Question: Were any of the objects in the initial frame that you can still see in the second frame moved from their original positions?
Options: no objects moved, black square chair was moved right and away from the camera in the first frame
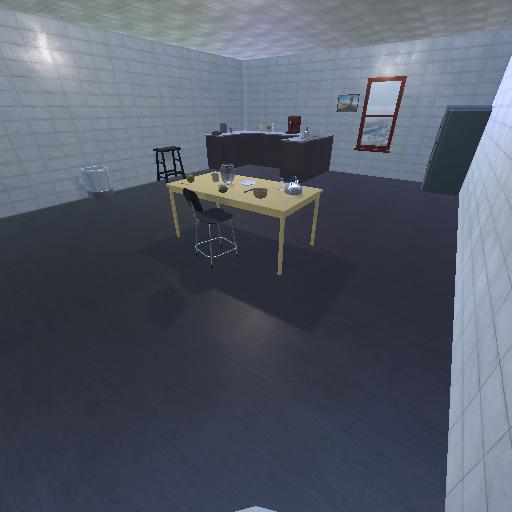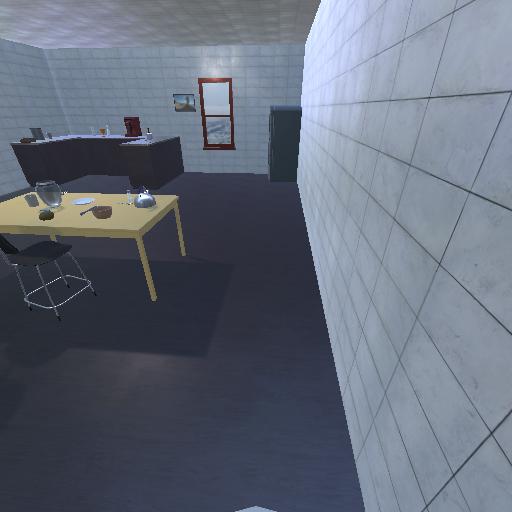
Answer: no objects moved